Field crop: tomato
Growth stage: 1
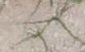
Species: cyperus